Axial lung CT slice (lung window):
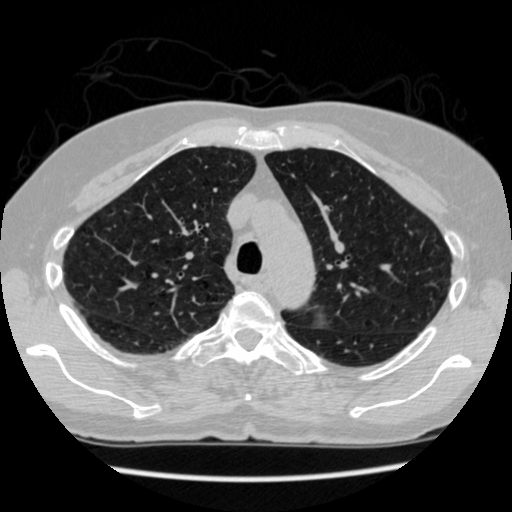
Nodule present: no